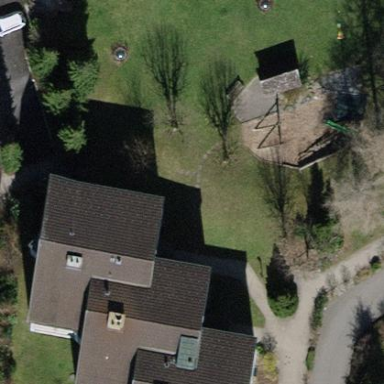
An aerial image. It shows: Playground area for leisure activities on the land.